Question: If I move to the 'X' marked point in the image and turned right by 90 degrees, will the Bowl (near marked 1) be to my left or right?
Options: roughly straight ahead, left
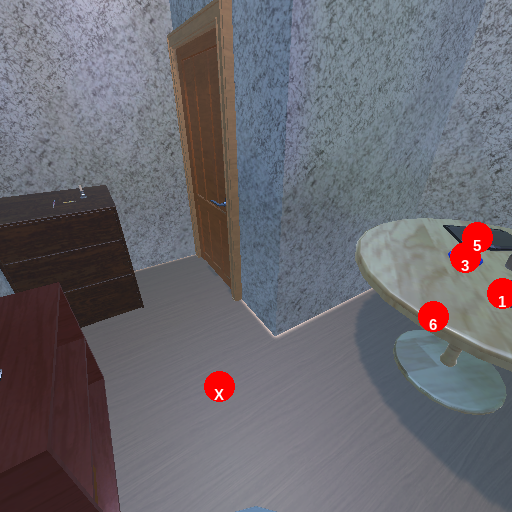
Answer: roughly straight ahead